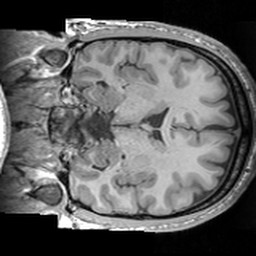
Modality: T1w
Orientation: coronal
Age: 28
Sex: male
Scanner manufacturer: siemens
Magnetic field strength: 3 T
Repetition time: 1.63 s
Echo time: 0.00311 s